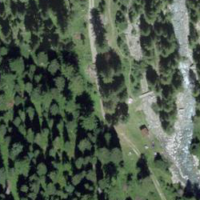
EUNIS habitat code: 43
Species observed at this site:
Saxifraga aizoides
Parnassia palustris
Rhinanthus minor
Gymnadenia conopsea